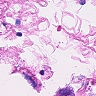
Metastatic tissue present: no